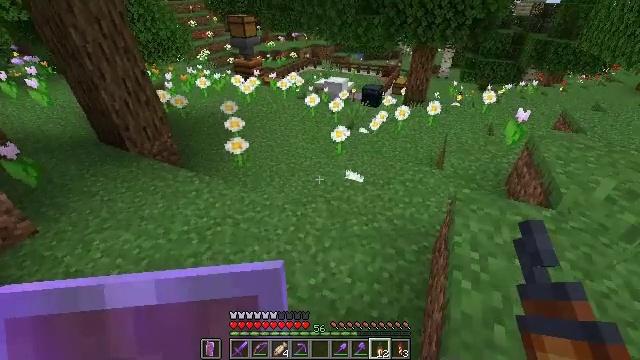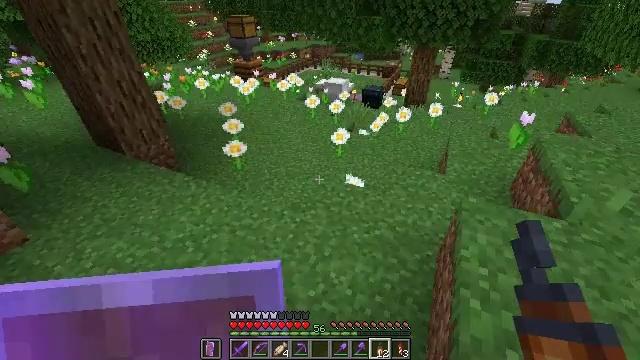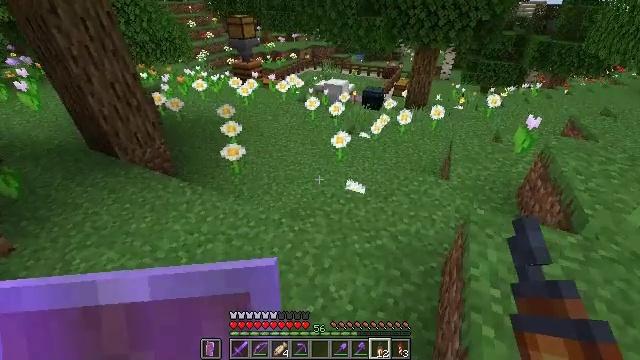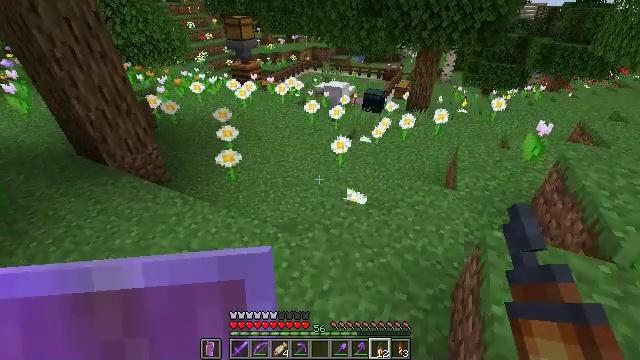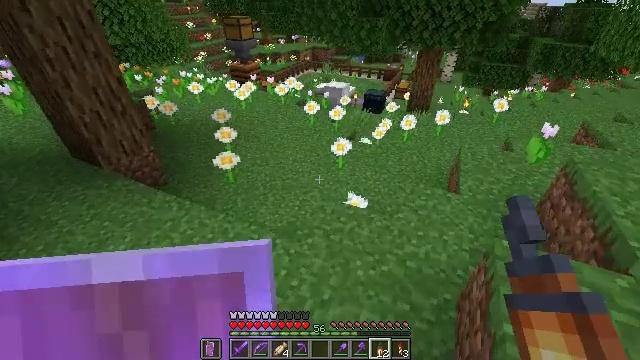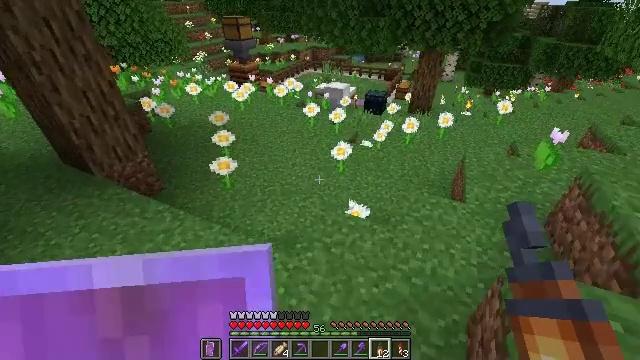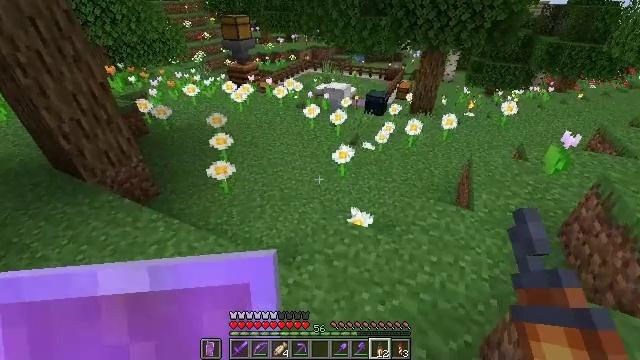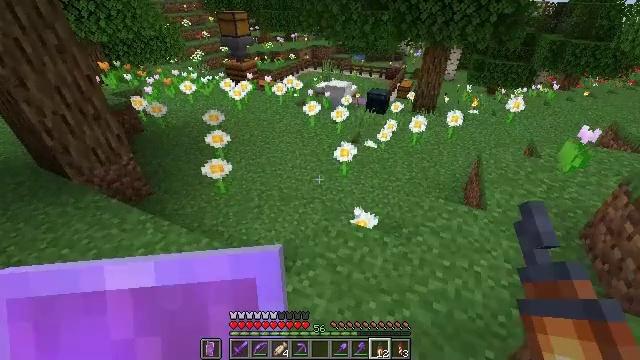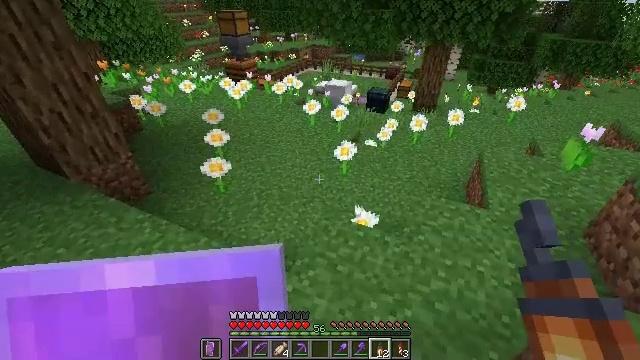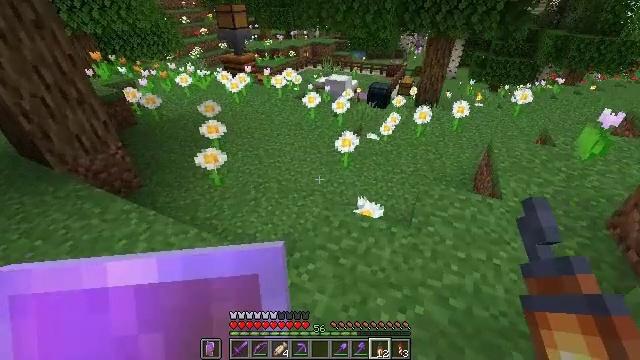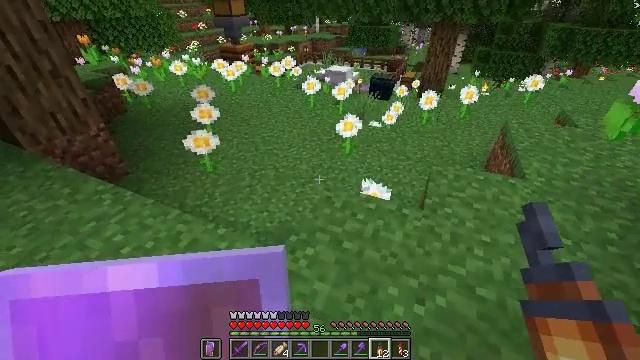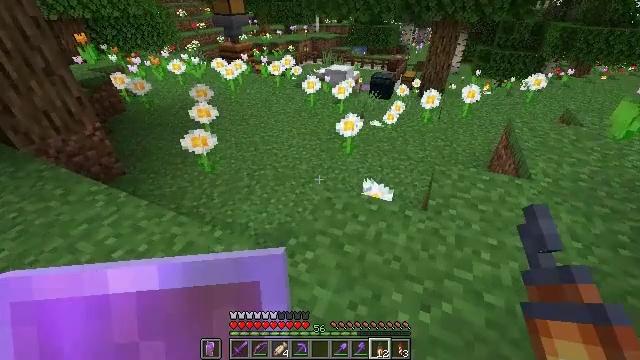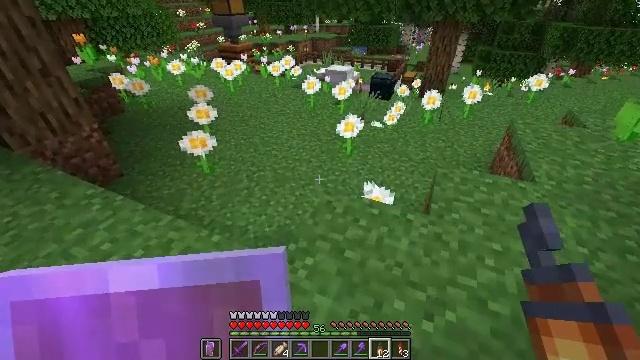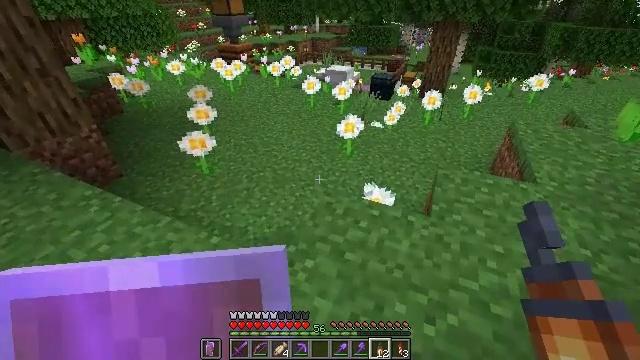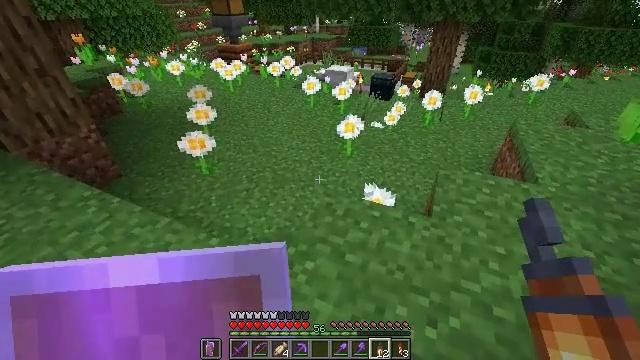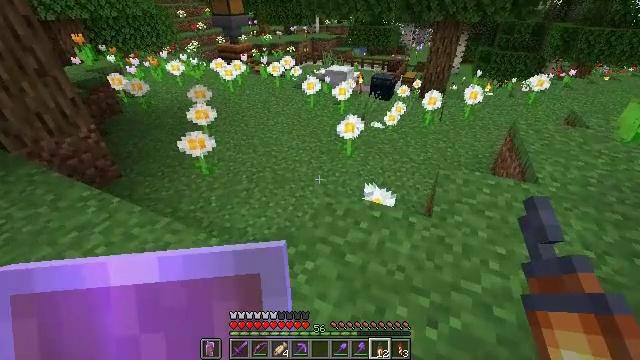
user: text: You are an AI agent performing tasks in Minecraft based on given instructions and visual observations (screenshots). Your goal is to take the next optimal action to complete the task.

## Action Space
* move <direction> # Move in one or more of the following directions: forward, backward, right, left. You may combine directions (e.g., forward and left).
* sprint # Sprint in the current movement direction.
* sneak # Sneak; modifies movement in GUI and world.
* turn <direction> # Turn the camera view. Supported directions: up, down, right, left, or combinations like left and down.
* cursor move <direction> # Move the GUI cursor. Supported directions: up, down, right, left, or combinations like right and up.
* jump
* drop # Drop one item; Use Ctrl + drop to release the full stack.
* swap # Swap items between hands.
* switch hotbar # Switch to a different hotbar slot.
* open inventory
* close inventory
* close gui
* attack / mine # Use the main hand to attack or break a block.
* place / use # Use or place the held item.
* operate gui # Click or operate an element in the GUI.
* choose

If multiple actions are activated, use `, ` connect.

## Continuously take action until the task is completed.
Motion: motion action
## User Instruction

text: Break the tree to get oak logs.
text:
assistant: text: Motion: move forward
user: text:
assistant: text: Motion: move forward
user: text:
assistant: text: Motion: move forward
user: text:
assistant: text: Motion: move forward
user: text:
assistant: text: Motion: move forward
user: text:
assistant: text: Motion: move forward
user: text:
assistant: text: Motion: no_op
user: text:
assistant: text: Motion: no_op
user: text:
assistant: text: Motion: no_op
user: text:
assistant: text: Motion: no_op
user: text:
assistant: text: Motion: no_op
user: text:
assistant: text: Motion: no_op
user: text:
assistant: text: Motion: no_op
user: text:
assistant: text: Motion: no_op
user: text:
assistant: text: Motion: no_op
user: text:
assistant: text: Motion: move forward
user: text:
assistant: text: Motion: move forward
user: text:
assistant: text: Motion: move forward
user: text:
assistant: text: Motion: move forward, sprint, turn left and up
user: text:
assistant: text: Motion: move forward, sprint, turn left and up
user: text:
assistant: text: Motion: move forward, sprint, turn up
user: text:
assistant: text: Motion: move forward, sprint, turn up
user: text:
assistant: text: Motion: move forward, sprint
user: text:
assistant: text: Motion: move forward, sprint
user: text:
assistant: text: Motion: move forward, sprint
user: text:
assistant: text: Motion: move forward, sprint
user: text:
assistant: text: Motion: move forward, sprint
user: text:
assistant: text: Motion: move forward, sprint
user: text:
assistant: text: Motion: move forward, sprint
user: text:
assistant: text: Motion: move forward, sprint